Question: Please help. I have tried and implemented all other solutions, but still no luck integrating google maps in my app.
The current problem is at inflating point in my fragment
'''
05-21 00:17:24.629 26619-26619/com.wimedias12.orderr E/AndroidRuntime: FATAL EXCEPTION: main
java.lang.NoClassDefFoundError: com.google.android.gms.R$styleable
at com.google.android.gms.maps.GoogleMapOptions.createFromAttributes(Unknown Source)
at com.google.android.gms.maps.SupportMapFragment.onInflate(Unknown Source)
at android.support.v4.app.FragmentActivity.onCreateView(FragmentActivity.java:279)
at android.view.LayoutInflater.createViewFromTag(LayoutInflater.java:676)
at android.view.LayoutInflater.rInflate(LayoutInflater.java:746)
at android.view.LayoutInflater.rInflate(LayoutInflater.java:749)
at android.view.LayoutInflater.rInflate(LayoutInflater.java:749)
at android.view.LayoutInflater.inflate(LayoutInflater.java:489)
at android.view.LayoutInflater.inflate(LayoutInflater.java:396)
at com.wimedias12.orderr.RestaurantFragments.RestaurantHomeFragment.onCreateView(RestaurantHomeFragment.java:66)
'''
First thing that pops out as an answer is to reference the google services library the right way but that is set-up.
So here is my current configuration and please help me if you can.
- my fragment layout where I want the map to be displayed
'''
... Other fragment layout XML code ...
<LinearLayout
android:layout_width="match_parent"
android:layout_height="200dp"
android:id="@+id/mapMap"
android:layout_marginLeft="5dp"
android:layout_marginRight="5dp">
<fragment
android:id="@+id/mapMapppp"
android:layout_width="match_parent"
android:layout_height="match_parent"
class="com.google.android.gms.maps.SupportMapFragment" />
</LinearLayout>
... Rest of the fragment layout XML ...
'''
I have tried with MapView but no luck eiter, I read that using fragment is easier.
- fragment's code
'''
public class RestaurantHomeFragment extends SherlockFragment {
@Override
public View onCreateView(LayoutInflater inflater, ViewGroup container, Bundle savedInstanceState) {
View view = inflater.inflate(R.layout.restaurant_home, container, false); //<-- This line breakes
....
}
'''
This fragment is hosted in a SherlockFragmentActivity.
'''
<uses-sdk
android:minSdkVersion="8"
android:targetSdkVersion="14" />
<permission android:name="com.wimedias12.orderr.MAPS_RECEIVE" android:protectionLevel="signature" />
<uses-permission android:name="android.permission.INTERNET" />
<uses-permission android:name="android.permission.ACCESS_FINE_LOCATION" />
<uses-permission android:name="android.permission.ACCESS_COARSE_LOCATION" />
<uses-permission android:name="android.permission.ACCESS_NETWORK_STATE" />
<uses-permission android:name="com.google.android.providers.gsf.permission.READ_GSERVICES" />
<uses-permission android:name="com.wimedias12.orderr.MAPS_RECEIVE" />
<uses-feature android:glEsVersion="0x00020000" android:required="true"/>
<application
android:icon="@drawable/ic_launcher"
android:label="@string/app_name"
android:theme="@style/Theme.VPI" >
<uses-library android:name="com.google.android.maps" />
....
<meta-data
android:name="com.google.android.maps.v2.API_KEY"
android:value="AIzaXxXxXXXxXxxXx-WHmjbRpFz4eOqWBXdqUtQ" />
</application>
'''
And here are my project properties, just to verify that the library well referenced.

Any help is much appreciated. Thanks!
@CommonsWare answer is the right one. But because I'm using Android Studio i.e. IntelliJ Idea, I feel I need to answer how I make it work.
I just removed all references from the Project Structure window and re added one by one again, and somehow it worked, the configuration is still the same as in the image shown above. I guess IntelliJ had some problems referencing the library.
So right referencing of the library is the answer.
P.S. I ended up using MapView in a SherlockFragment. Thx for the help.
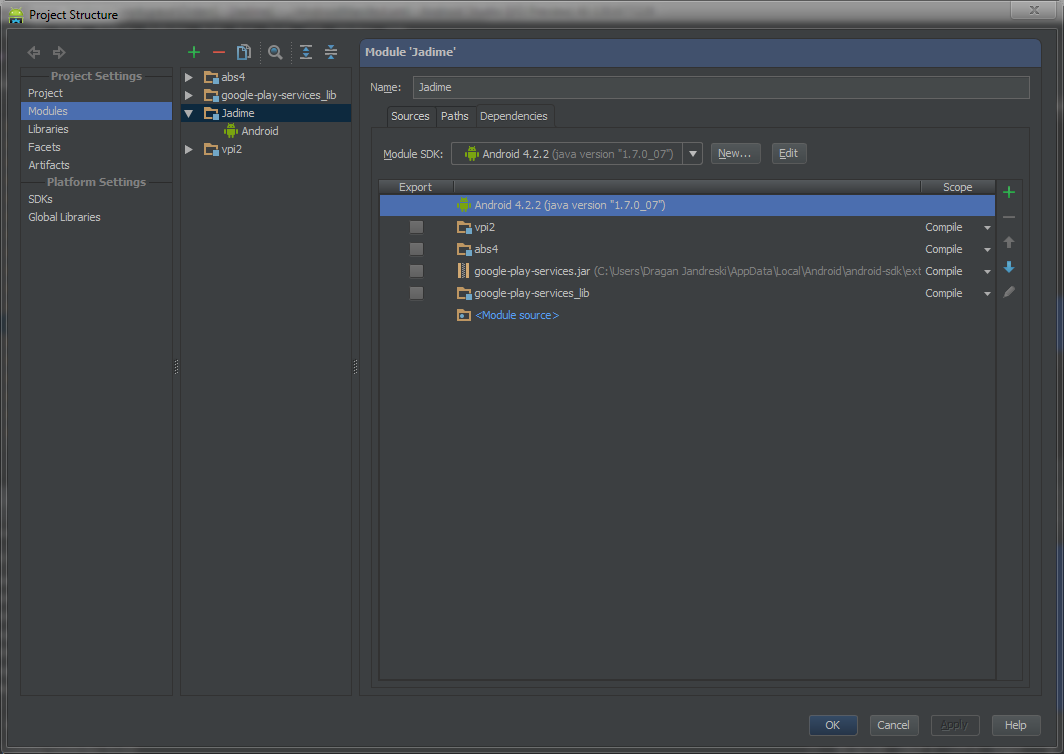
Answer: You appear to be using Android Studio or IntelliJ IDEA, and I cannot comment on that.
However, your error is normally associated with a project where you added the JAR for Google Play Services, not the entire Android library project. Here are instructions for attaching the Android library project <URL> -- you will have to find the equivalent instructions for your IDE of choice.
Also note that you are presently attempting to use fragments in fragments, by having 'RestaurantHomeFragment' inflate a layout containing 'SupportMapFragment'. That is possible to do, but unless you have a strong and clear reason to do so, I wouldn't, as nested fragments add complexity.